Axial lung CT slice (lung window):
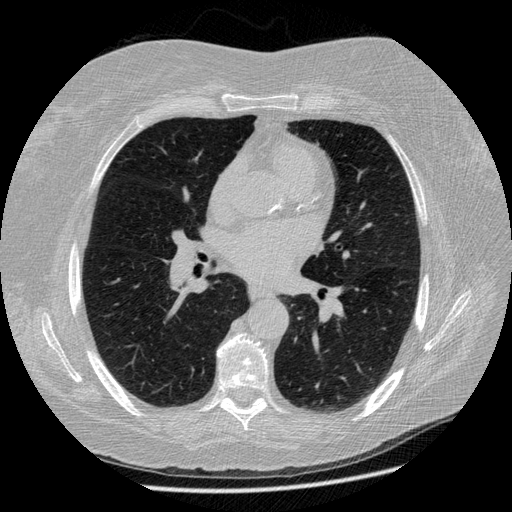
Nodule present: no